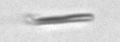
Label: fiber